Question: In my application, I am presenting a modal view controller, but I'm having issues which I believe are caused by the fact that I am presenting the view controllers from a child view controller.
The call for 'presentViewController: animated:' is coming from a view controller which is on the stack of a navigation controller, and that navigation controller is contained in another view controller using the "Container View" in Interface Builder. This outer container view controller has a persistent banner at the top of the screen.
When the view controller is presented, it animates the scroll up, and when it gets to the top, it goes underneath the banner of the container view controller. However, once the animation finishes it appears in front again, but no interaction is possible on the part of the modal view controller that would be covered by the banner. What is the proper way to present a modal view controller from a child view controller?
EDIT:
I've tried accessing the container view controller directly, which works at first, but once the modal view controller is dismissed the container view somehow expands to fill the entire screen, overlapping the entire banner.
EDIT:
Screenshot:

The modal view controller is sliding up and appearing underneath the banner at the top, then suddenly jumping to the front.
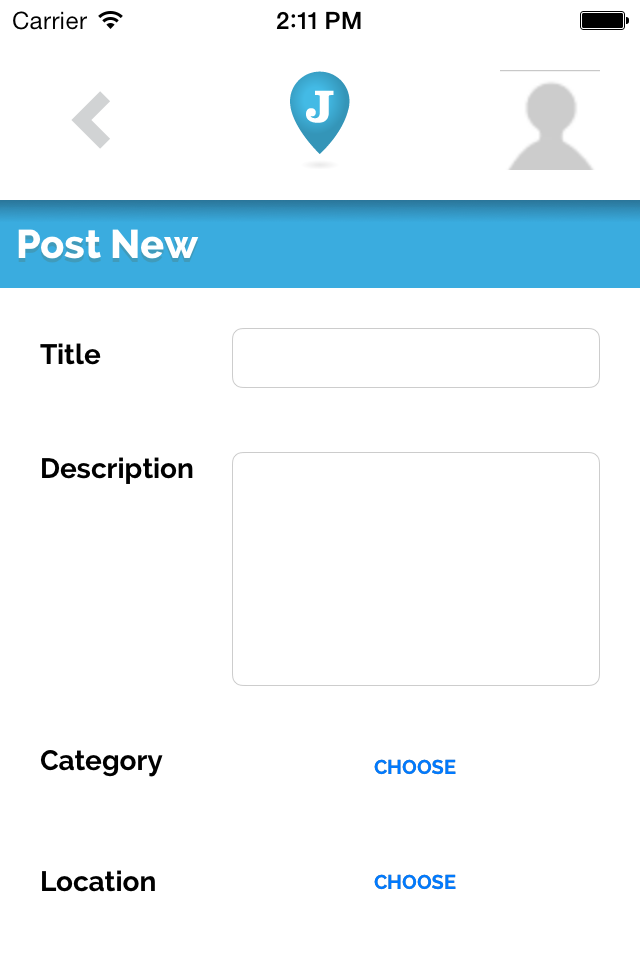
Answer: As discussed in the comments of the question, I tried reproducing the issue as described and couldn't. I think the problem was due to a messed up presentation of a view controller, which threw the system when attempting to present the modal view controller.